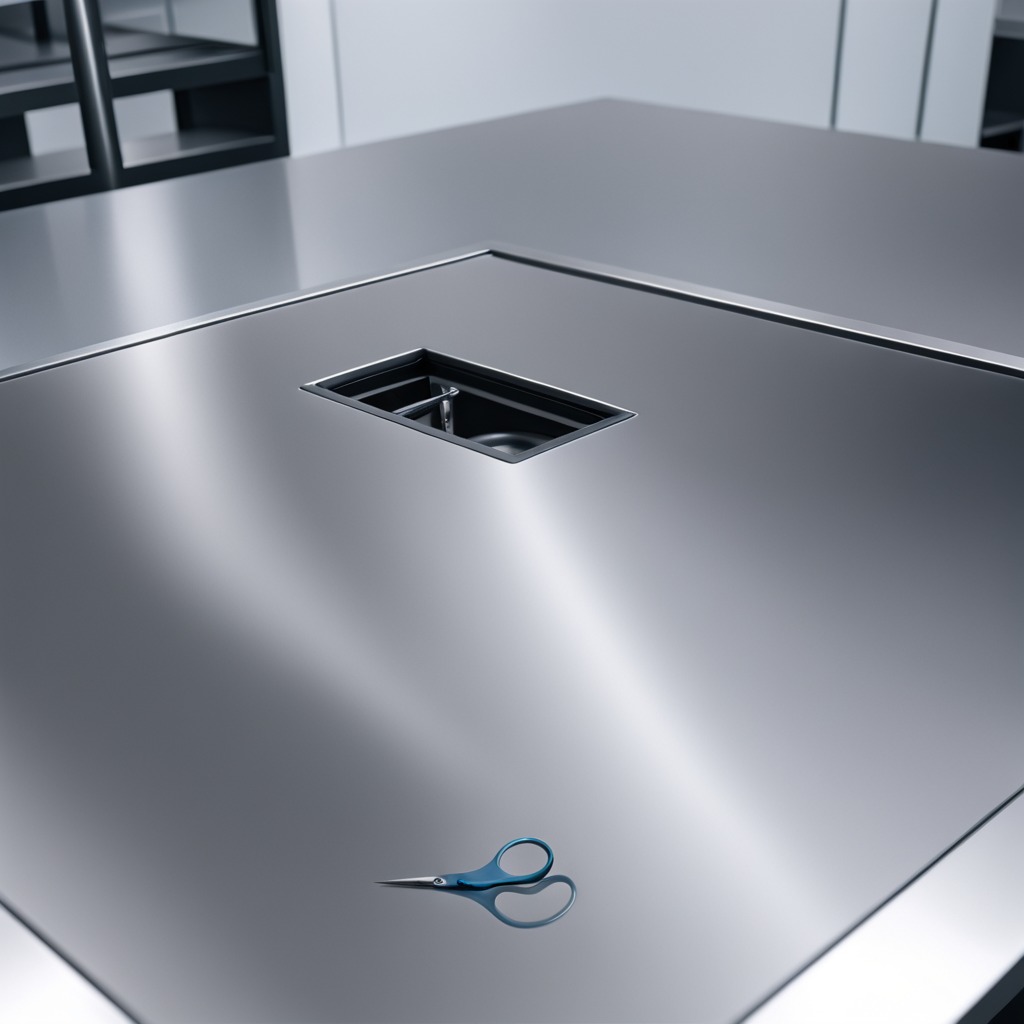
A scissor is lying on the stainless steel table in a high-end prototyping lab.